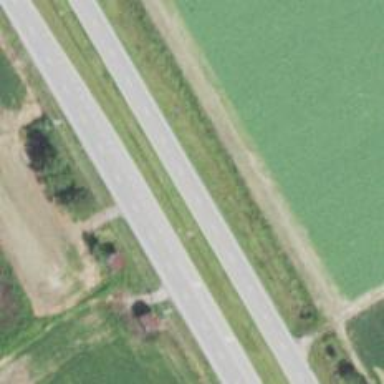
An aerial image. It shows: Primary highway.